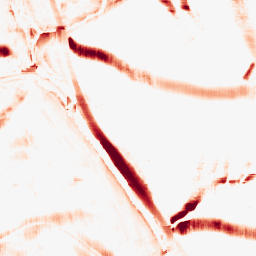
Category: morphological
Decomposition family: morphological_rect
Decomposition parameters: operation: opening
width: 20
height: 20
Upsampling method: sinc_hamming
Upsampling parameters: scale: 2
kernel_size: 16
Upsampling scale: 2